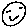
Label: smiley face